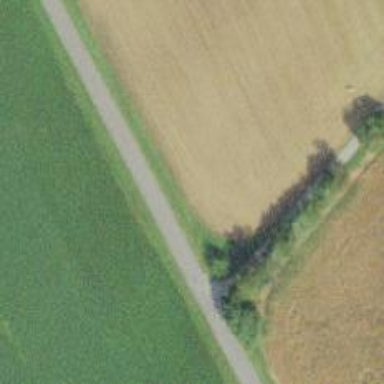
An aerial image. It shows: Tertiary road.